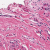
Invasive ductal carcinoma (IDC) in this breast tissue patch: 0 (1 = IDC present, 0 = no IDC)